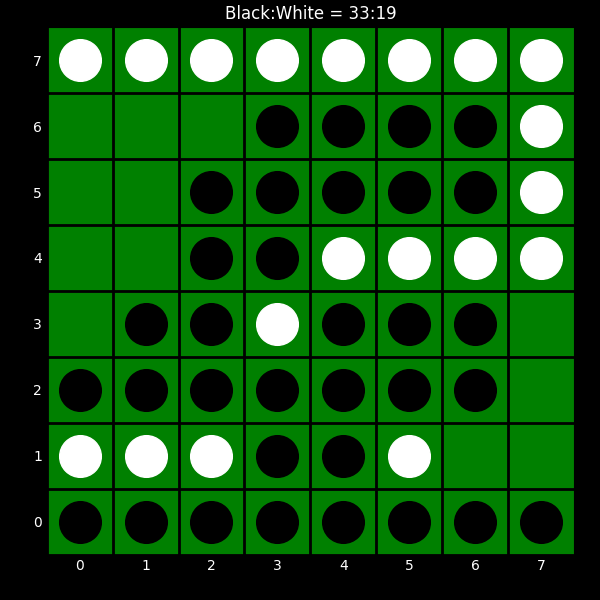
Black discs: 33
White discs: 19